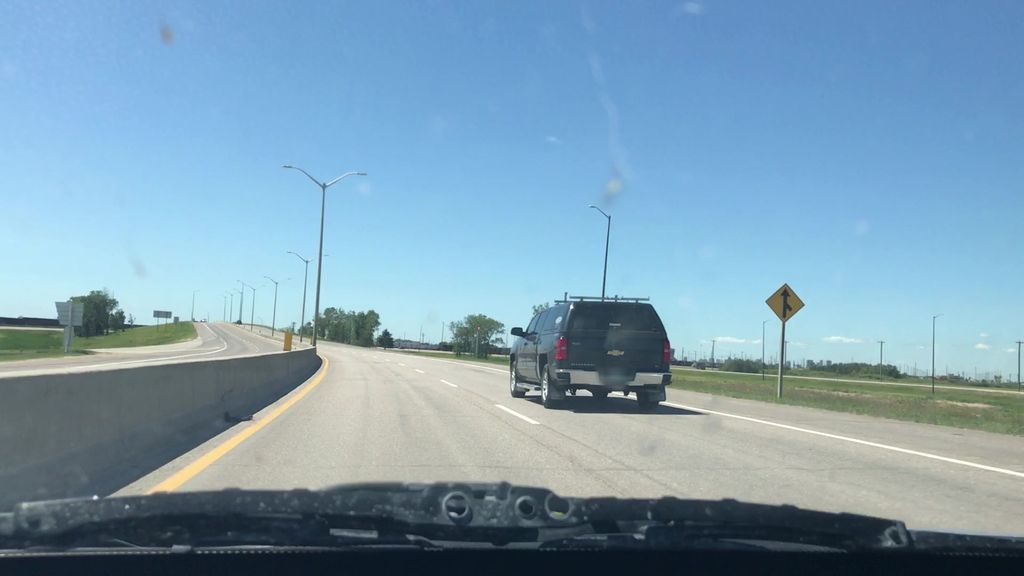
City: winnipeg